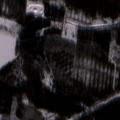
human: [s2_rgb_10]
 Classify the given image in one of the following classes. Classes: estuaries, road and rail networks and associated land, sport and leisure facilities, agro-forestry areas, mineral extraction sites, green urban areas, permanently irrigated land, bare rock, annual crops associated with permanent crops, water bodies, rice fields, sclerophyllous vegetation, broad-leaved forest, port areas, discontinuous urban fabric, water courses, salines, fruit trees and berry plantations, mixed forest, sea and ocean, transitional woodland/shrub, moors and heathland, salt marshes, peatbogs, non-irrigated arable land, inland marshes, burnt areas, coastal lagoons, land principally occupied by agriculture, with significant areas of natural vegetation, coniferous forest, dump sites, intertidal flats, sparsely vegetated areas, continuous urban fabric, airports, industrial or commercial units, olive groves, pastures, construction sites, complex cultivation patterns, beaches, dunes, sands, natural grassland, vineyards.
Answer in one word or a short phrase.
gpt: broad-leaved forest, mixed forest, transitional woodland/shrub